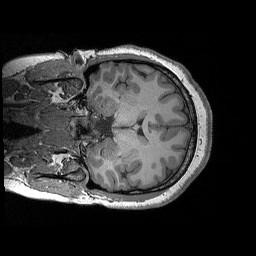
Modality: T1w
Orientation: coronal
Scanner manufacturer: siemens
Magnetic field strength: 3 T
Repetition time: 2.3 s
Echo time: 0.00298 s